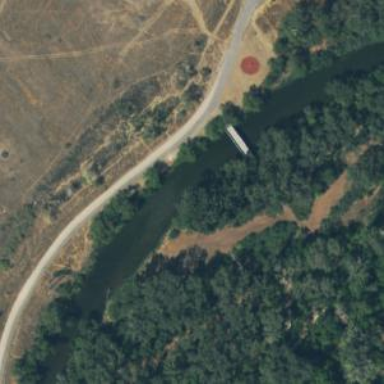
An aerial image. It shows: Disc golf tee.